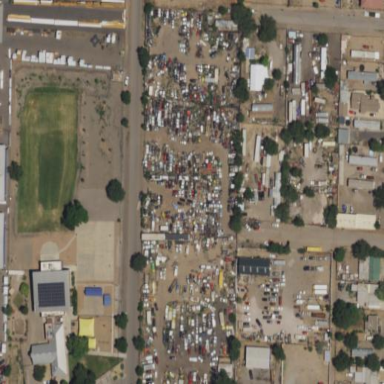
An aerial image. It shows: Scrap yard located in industrial area.